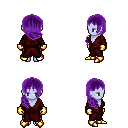
a pixel art fantasy rpg character, female body template, dark elf, purple skin, red robe, gold greaves, purple right-swept hairstyle, gold gloves, gold boots, four views (front, back, left, right), 2x2 character sprite sheet, small pixel art, hard edges, no anti-aliasing